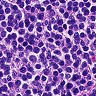
Metastatic tissue present: no